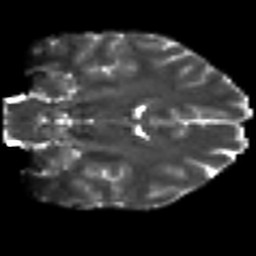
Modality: T2w
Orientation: coronal
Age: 25
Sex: female
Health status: healthy
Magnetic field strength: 3 T
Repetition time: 8.4 s
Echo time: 0.0926 s